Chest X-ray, PA view. Patient: 45 years old, sex M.
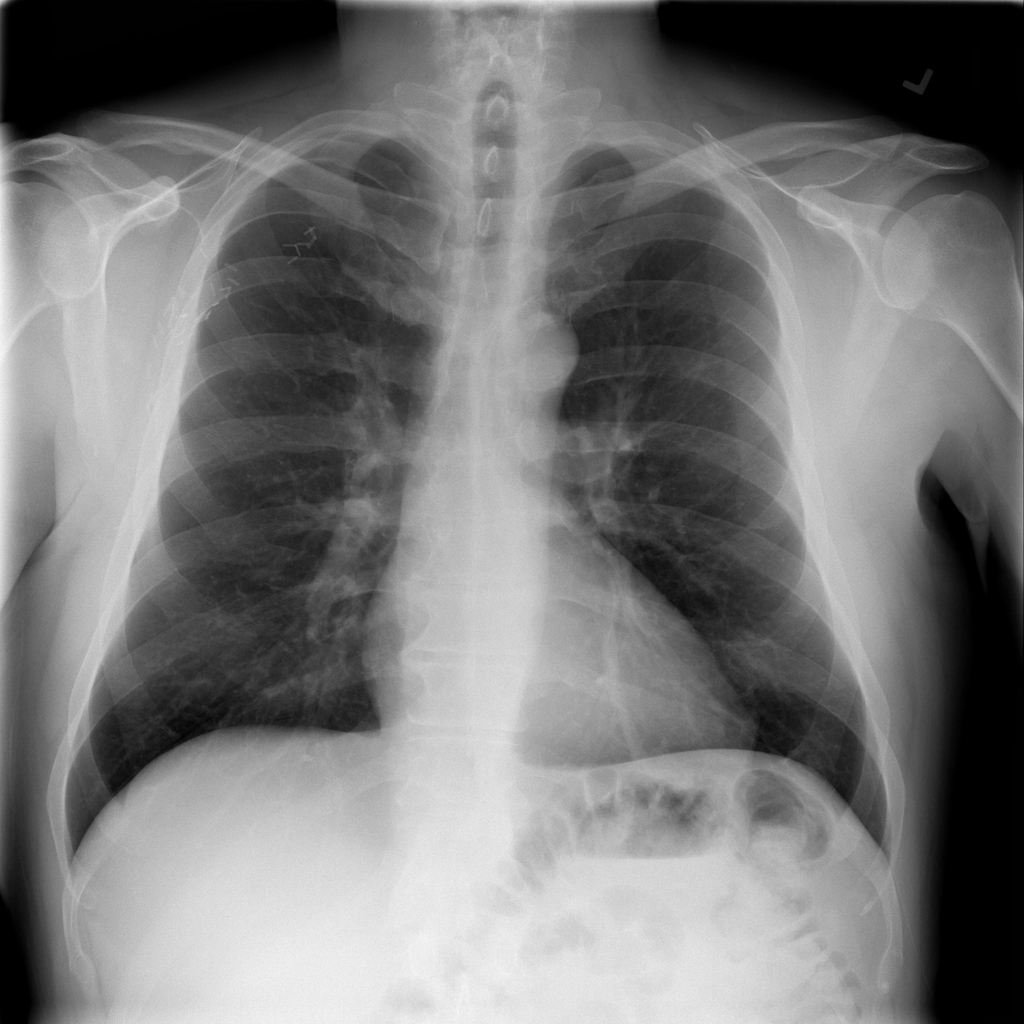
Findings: No Finding